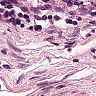
Metastatic tissue present: no